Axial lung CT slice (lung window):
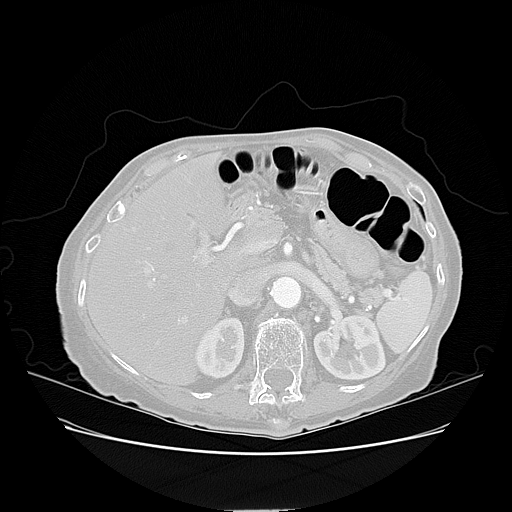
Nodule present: no